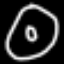
Label: donut